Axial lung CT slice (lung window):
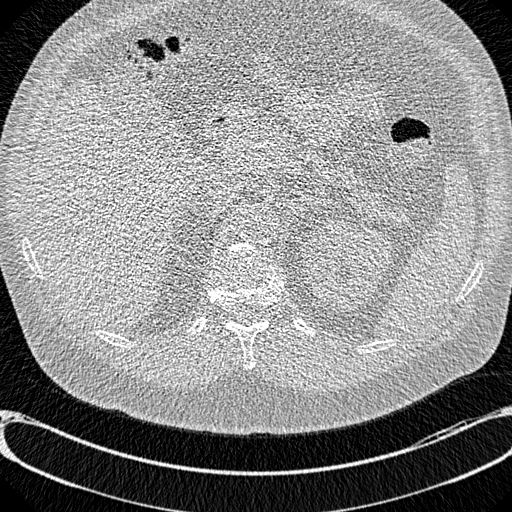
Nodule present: no